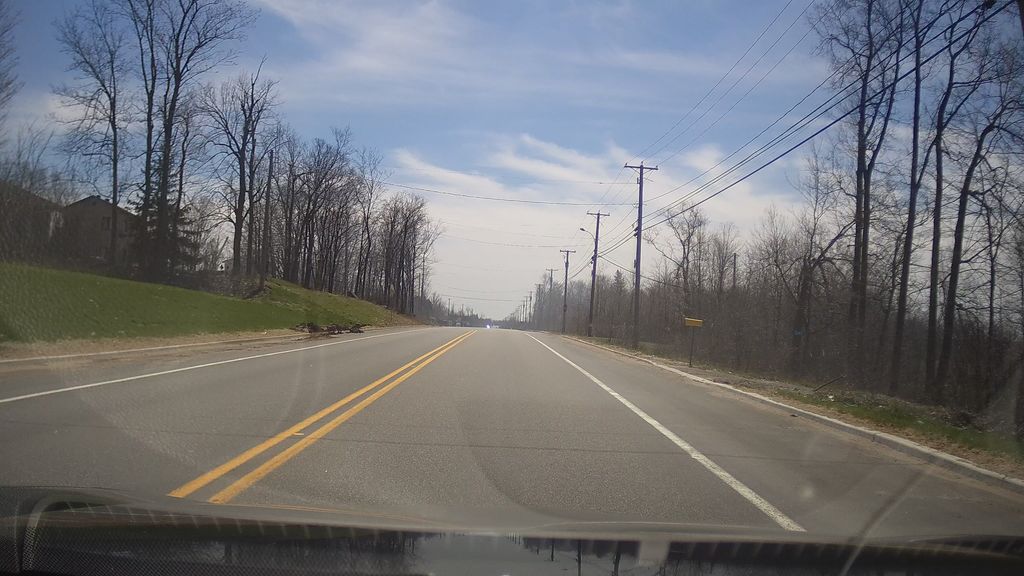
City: ottawa-gatineau